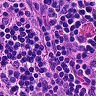
Metastatic tissue present: no